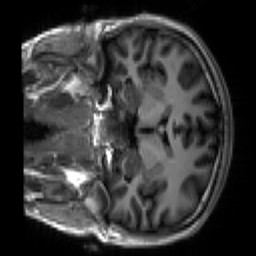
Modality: T1w
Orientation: coronal
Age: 19
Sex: male
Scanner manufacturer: siemens
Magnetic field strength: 3 T
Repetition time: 2.3 s
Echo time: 0.00266 s